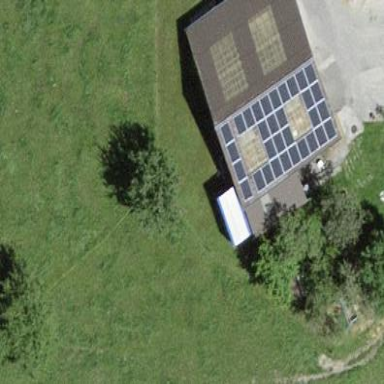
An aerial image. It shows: Barn.